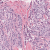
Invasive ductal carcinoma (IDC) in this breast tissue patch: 1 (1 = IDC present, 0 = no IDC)